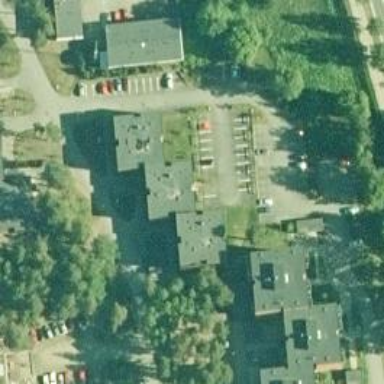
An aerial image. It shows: Image showing building with apartments.